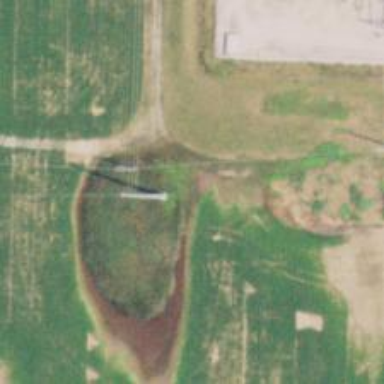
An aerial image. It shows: Power pole.